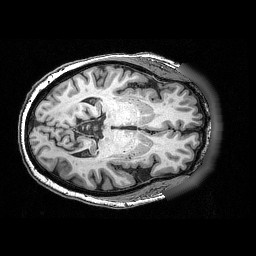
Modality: T1w
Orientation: axial
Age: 60
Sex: female
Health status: ill
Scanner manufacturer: siemens
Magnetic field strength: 3 T
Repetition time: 0.0025 s
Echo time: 0.00336 s